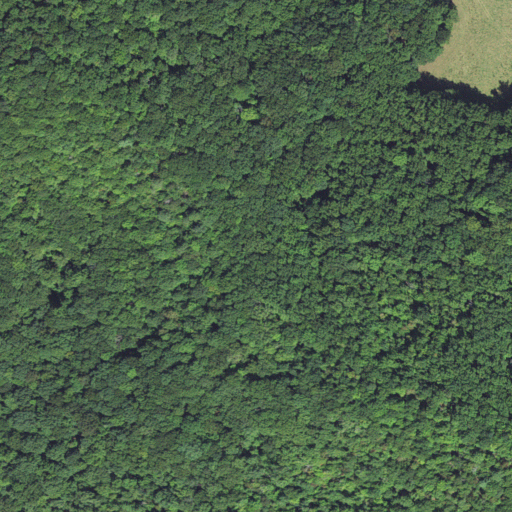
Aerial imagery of ridge(s) in North Carolina named Garrison Ridge containing deciduous forest, mixed forest, and pasture